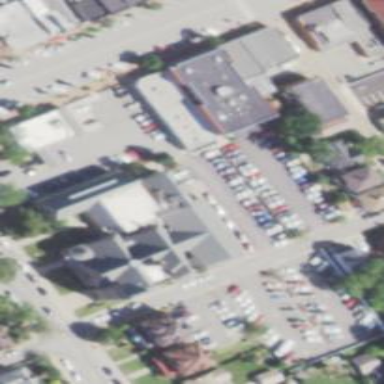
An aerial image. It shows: Building serving as place of worship.